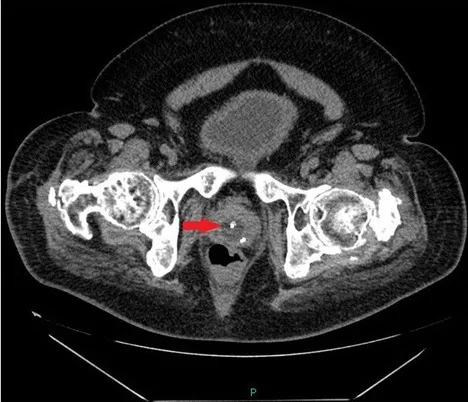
Axial scan of CT of pelvis performed ten days later: Neither the catheter nor balloon of Foley catheter can be seen inside the urinary bladder. The balloon of Foley catheter (arrow) is located in dilated prostate-membranous urethra.
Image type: radiology (ct)